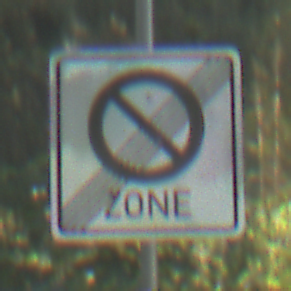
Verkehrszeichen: EndeEingeschraenktesHalteverbotZone
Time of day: MorningAfternoon
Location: Outdoor (Nature)
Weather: Clear
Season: NotSpecified
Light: Natural